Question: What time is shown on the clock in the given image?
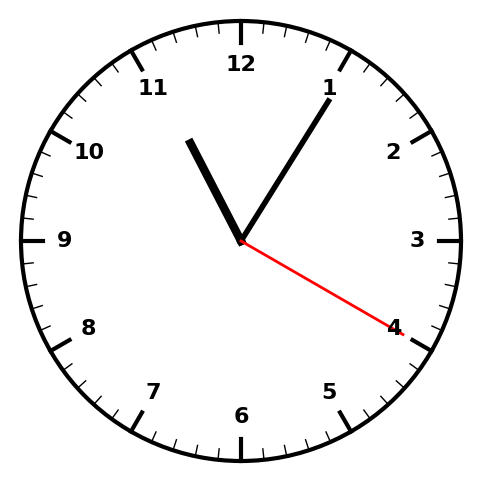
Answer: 11:05:20